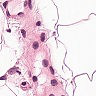
Metastatic tissue present: no